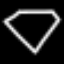
Label: diamond